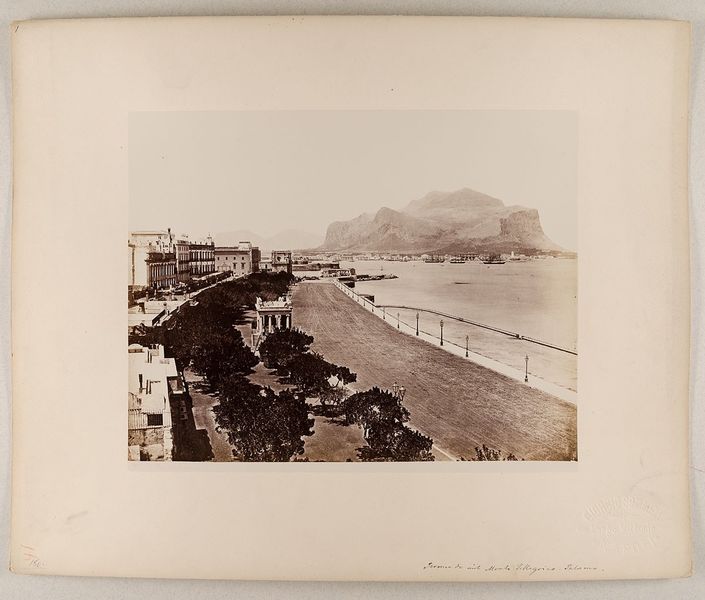
Titel: No. 1320 Marina. Palermo
Künstler: Giorgio Sommer
Standort: Hamburg
Institution: Museum für Kunst und Gewerbe Hamburg
Schlagwörter: stadt, insel, berge, gebirge, promenade, foto, fotografie, photographie, stadtansicht, photo, karton, foro, sizilien, boulevard, albumin, lichtbild, reisefotografie, monte, landschaftsphotographie, landschaftsfotografie, historische, esplanade, alte stadtansicht, hallig, bildwerke, angewandte und bildende kunst, hessische systematik, alte ansicht, schwarzweißpositivverfahren, silbersalzverfahren, schwarzweißfotografie, gebäude, örtlichkeit, straße, stätte, küste, reisephotographie, albuminpapier, prachtstraße, italico, pellegrino